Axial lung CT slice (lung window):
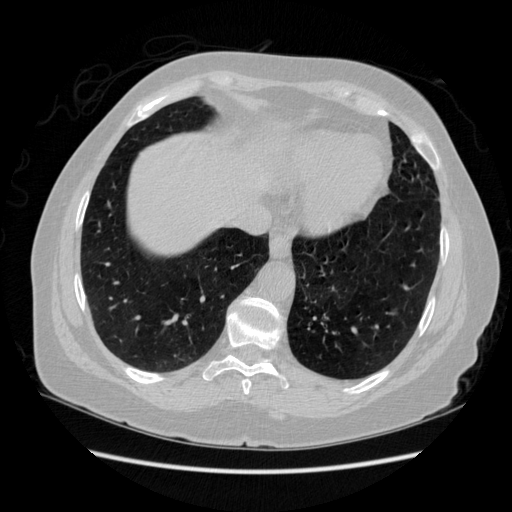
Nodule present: no